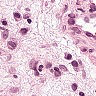
Metastatic tissue present: no